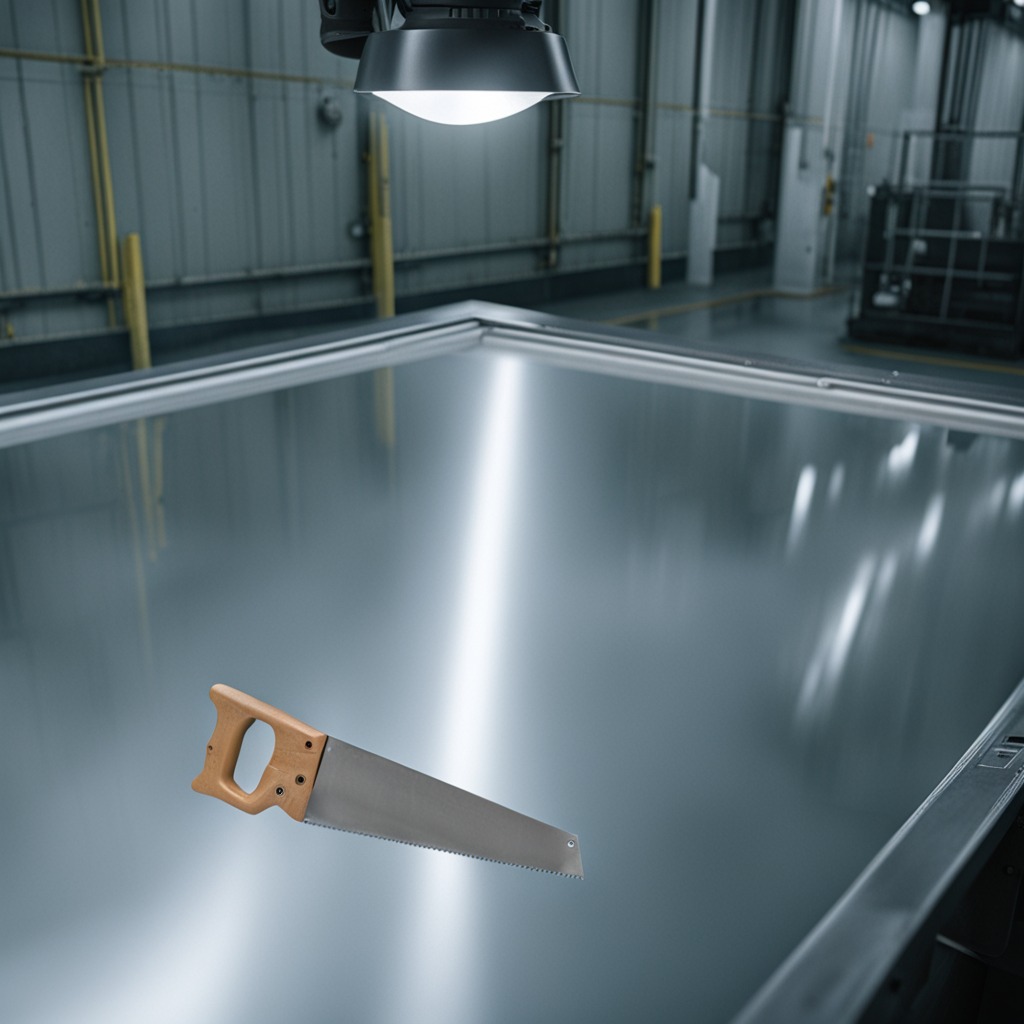
A metal saw is lying on the table.